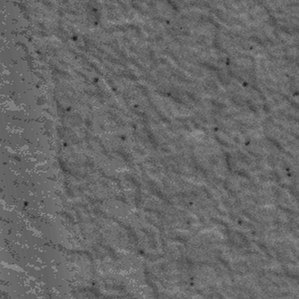
Label: frost